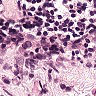
Metastatic tissue present: no